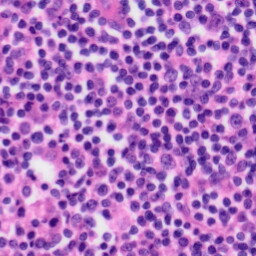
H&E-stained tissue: Tonsil